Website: lowes
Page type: cart
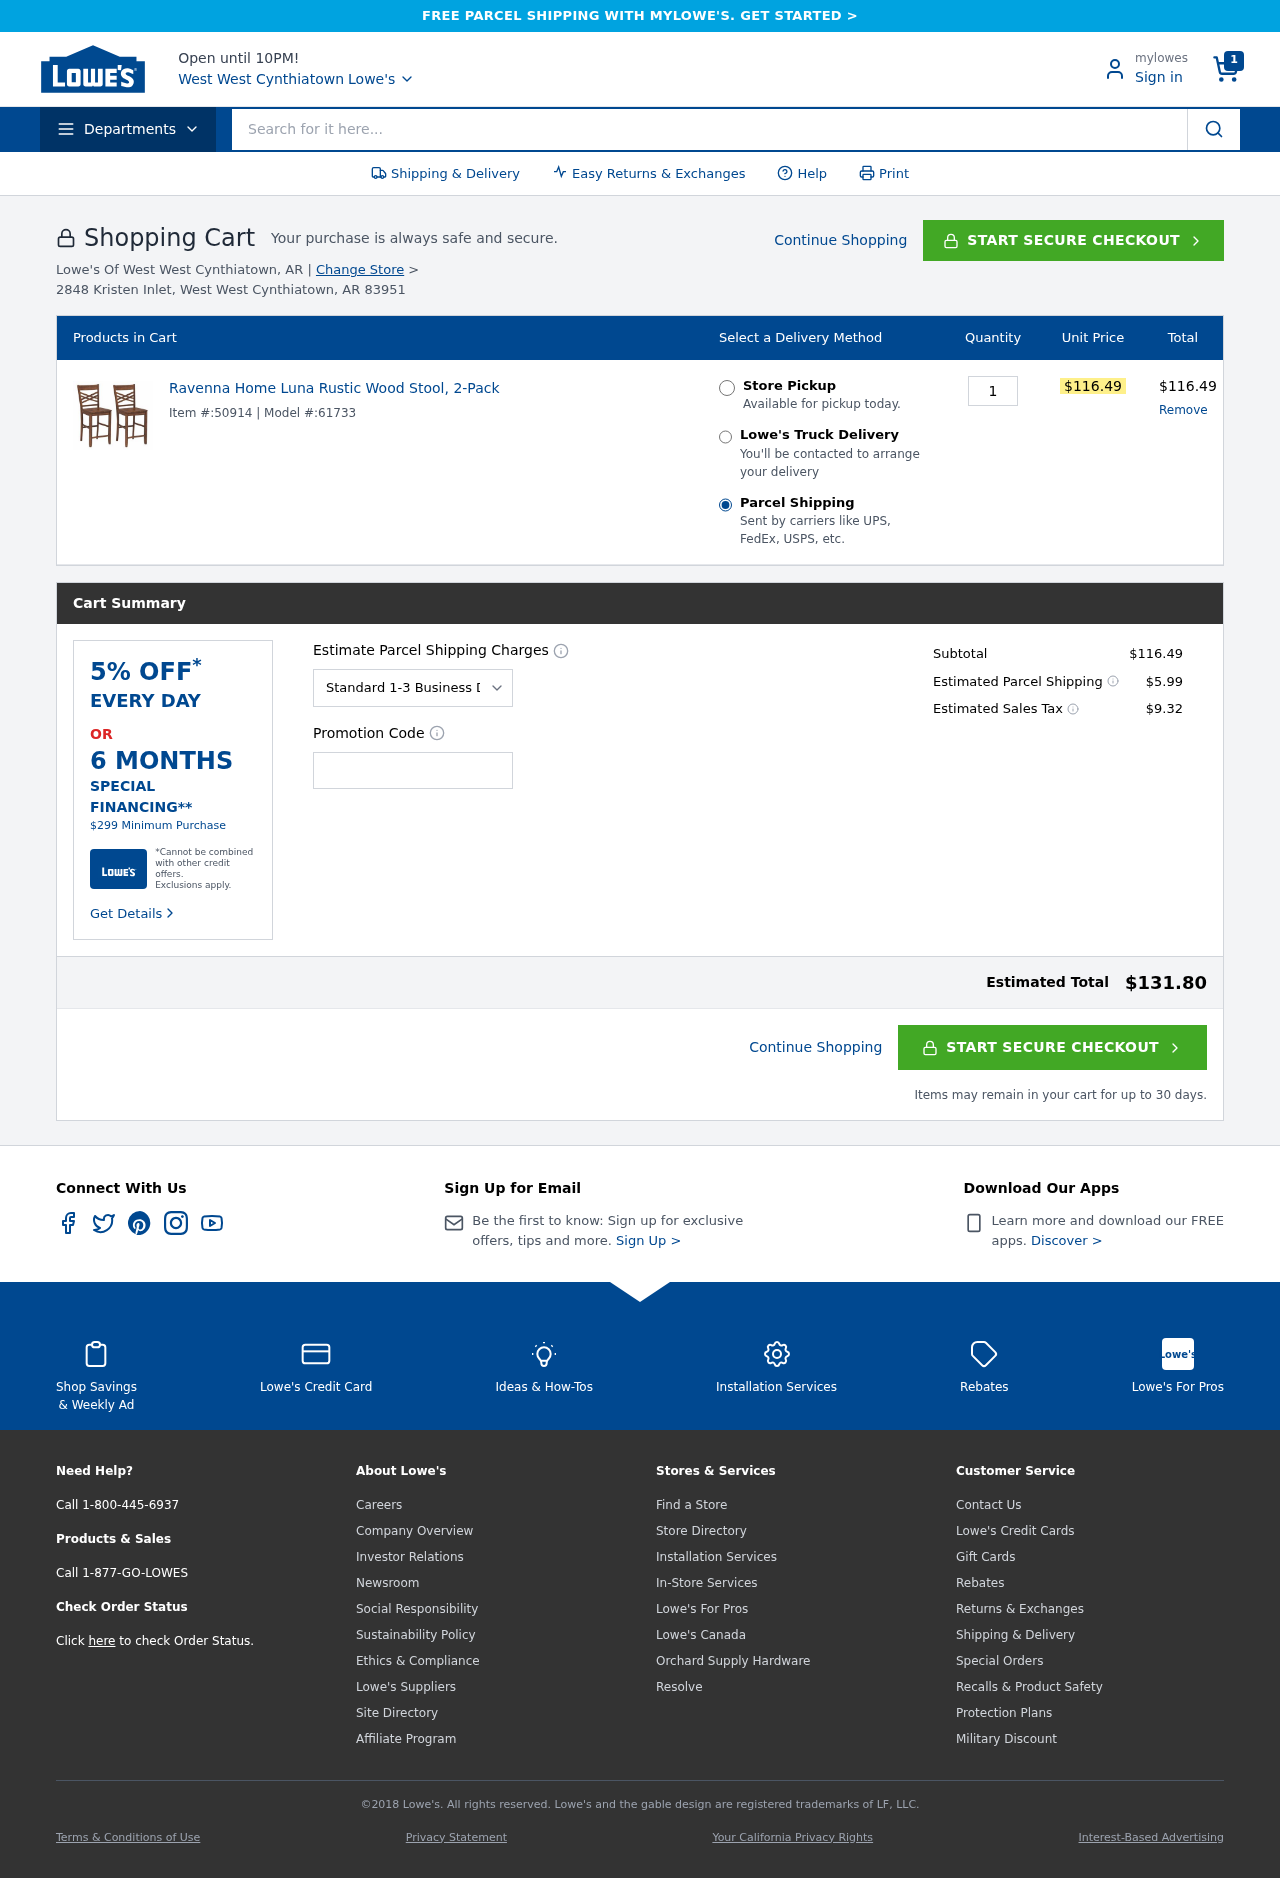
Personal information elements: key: PII_CITY
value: West Cynthiatown
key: PII_CITY
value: West West Cynthiatown
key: PII_POSTCODE
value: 83951
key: PII_PROMO_CODE
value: FALL10
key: PII_STREET
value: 2848 Kristen Inlet
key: PII_STATE_ABBR
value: AR
Product elements: key: PRODUCT1_NAME
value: Ravenna Home Luna Rustic Wood Stool, 2-Pack
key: PRODUCT1_PRICE
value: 116.49
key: PRODUCT1_QUANTITY
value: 1
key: PRODUCT1_MODEL
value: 61733
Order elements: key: ORDER_NUM_ITEMS
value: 1
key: ORDER_ITEM_ID
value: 50914
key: ORDER_LINE_TOTAL
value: $116.49
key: ORDER_SUBTOTAL
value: $116.49
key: ORDER_SHIPPING_COST
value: $5.99
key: ORDER_TAX
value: $9.32
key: ORDER_TOTAL
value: $131.80
Search elements: key: HEADER_SEARCH
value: Search for it here...